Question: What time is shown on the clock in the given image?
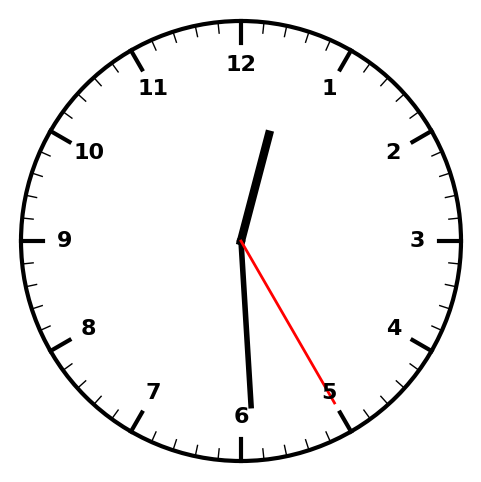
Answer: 12:29:25